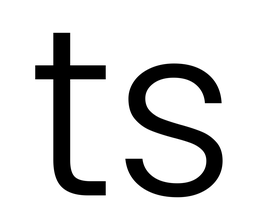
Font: Poppins-Light